Aerial crown-view tile of a tropical tree (Barro Colorado Island, Panama), acquired 20250616:
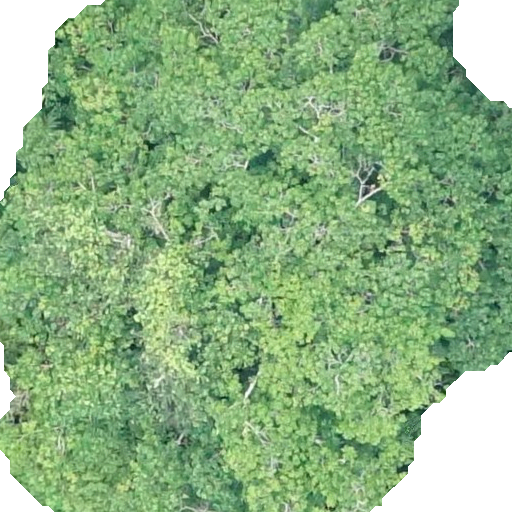
Species: Hura crepitans
GBIF accepted scientific name: Hura crepitans
Crown area: 415.0 m²